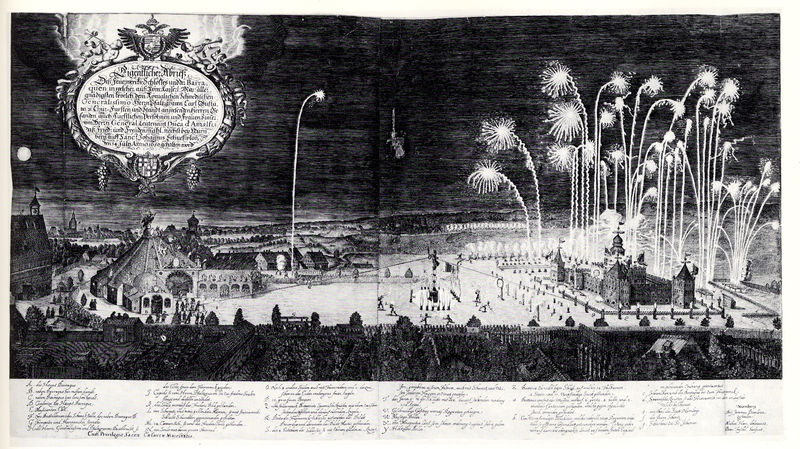
Titel: Eigentlicher Abrieß des Feuerwercks-Schlosses
Künstler: Peter Troschel
Institution: (Seriendruck)
Schlagwörter: adler, baum, dunkel, feuer, flügel, himmel, kampf, schatten, weiß, bäume, landschaft, menschen, stadt, hell, licht, nacht, schwarz, eis, gebäude, haus, park, schloss, fest, feier, feiern, häuser, natur, land, oval, turm, engel, garten, statue, schrift, ansicht, bogen, fahne, mauer, grafik, hof, platz, figuren, querformat, celebration, church, palace, people, white, black, dark, figures, gray, kartusche, inschrift, dekor, print, tor, leuchten, gruppen, mond, buch, burg, türme, palast, strahlen, denkmal, druck, schwarzweiss, druckgrafik, illustration, text, zirkus, buchdruck, wappen, angel, fruit, sky, building, field, house, german, roof, trees, village, plan, gärten, spiele, light, garden, night, drawing, paper, emblem, black and white, indien, castle, etching, battle, eagle, cross, writing, ice, wings, beschreibung, zelt, fence, town, cherubs, city, festival, lights, party, versailles, fort, historical, square, walls, trompete, buildings, terrace, fountain, gardens, doppeladler, engraving, map, moon, baume, coat of arms, crest, seal, explosion, fire, feuerwerk, book, figure, tent, fields, silvester, cityscape, steeple, fontänen, grapes, rakete, script, raketen, aufzählung, contrast, page, zeun, trumpets, towers, wappe, words, domes, key, medallion, poetry, crosses, ischrift, legend, circus, poem, farms, nighttime, bloack, display, label, reproduction, fireworks, onlookers, grounds, enclosure, cursive, boom, labels, firework, archies, sparks, firworks, sparklers, nighttim, 4th of july